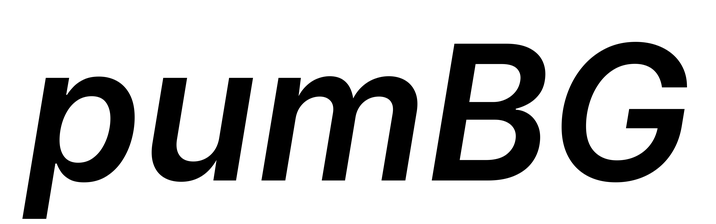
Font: Inter-Italic_SemiBold_Italic